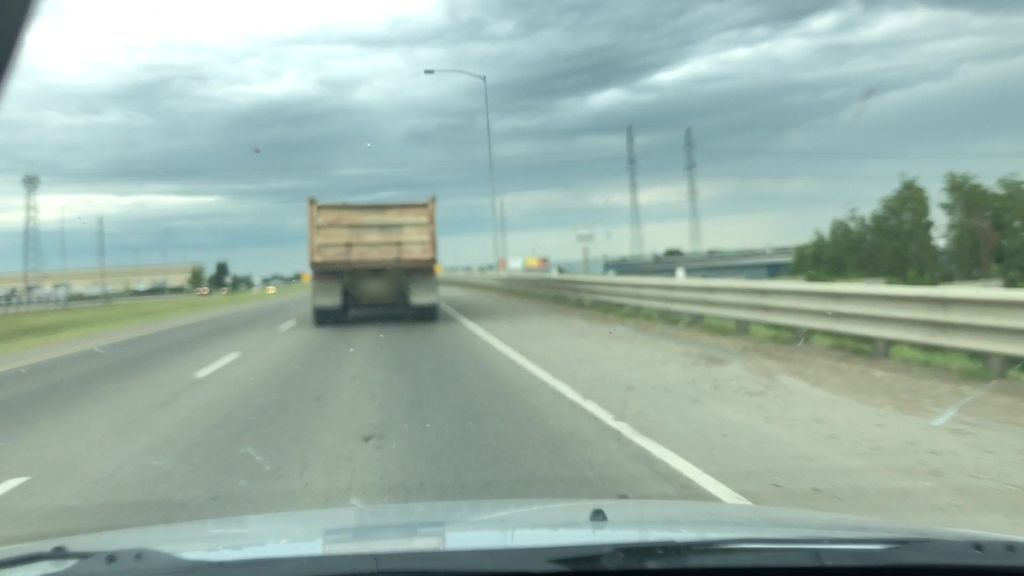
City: edmonton